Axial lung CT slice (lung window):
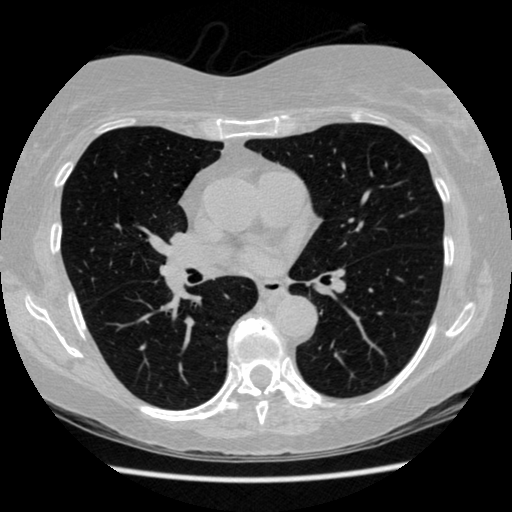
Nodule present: no